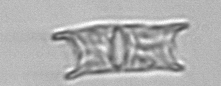
Label: Eucampia